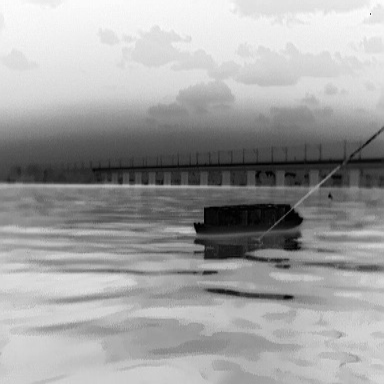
There are two objects shown in the infrared image, including a fishing_boat, and a warship.